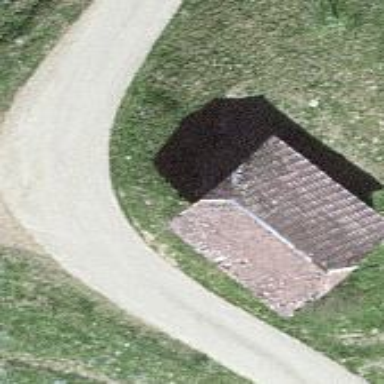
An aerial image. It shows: Barn.